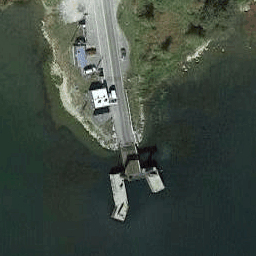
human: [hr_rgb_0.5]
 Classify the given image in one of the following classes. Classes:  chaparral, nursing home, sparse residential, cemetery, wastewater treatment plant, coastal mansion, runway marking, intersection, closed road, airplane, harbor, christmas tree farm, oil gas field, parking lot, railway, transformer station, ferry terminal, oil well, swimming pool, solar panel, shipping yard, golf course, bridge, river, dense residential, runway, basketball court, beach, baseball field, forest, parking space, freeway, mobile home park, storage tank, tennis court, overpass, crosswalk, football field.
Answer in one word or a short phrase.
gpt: ferry terminal